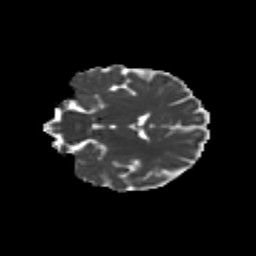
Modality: MD
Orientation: coronal
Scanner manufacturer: siemens
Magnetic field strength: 3 T
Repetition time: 9.2 s
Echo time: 0.084 s